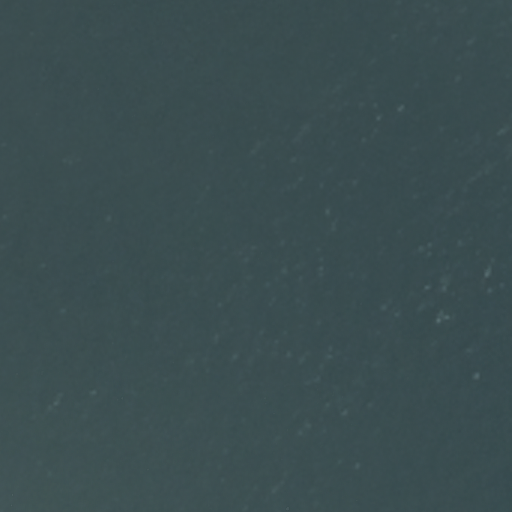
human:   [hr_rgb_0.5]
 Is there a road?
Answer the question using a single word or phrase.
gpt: yes

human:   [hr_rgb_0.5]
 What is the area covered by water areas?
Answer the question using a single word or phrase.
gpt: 10618m2

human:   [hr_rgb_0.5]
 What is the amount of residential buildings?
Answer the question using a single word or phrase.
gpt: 0

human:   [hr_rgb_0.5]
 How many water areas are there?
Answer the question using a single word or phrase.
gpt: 1

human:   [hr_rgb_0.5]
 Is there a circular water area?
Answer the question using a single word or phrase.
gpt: no

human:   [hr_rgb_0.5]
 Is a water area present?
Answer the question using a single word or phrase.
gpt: yes

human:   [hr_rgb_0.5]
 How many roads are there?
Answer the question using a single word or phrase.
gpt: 2

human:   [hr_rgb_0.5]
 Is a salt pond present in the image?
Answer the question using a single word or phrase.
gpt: no

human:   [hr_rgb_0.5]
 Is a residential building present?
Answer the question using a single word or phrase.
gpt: no

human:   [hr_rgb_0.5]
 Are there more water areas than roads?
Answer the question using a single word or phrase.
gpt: no

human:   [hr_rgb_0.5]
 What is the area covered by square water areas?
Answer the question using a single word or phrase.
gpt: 0m2

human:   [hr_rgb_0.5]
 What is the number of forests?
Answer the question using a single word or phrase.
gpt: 0

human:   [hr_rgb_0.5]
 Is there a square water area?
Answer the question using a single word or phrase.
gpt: no

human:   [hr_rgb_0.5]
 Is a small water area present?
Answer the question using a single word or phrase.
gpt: no

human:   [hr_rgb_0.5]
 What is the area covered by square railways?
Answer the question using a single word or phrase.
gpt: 0m2

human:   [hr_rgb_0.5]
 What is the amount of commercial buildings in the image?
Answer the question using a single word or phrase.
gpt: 0

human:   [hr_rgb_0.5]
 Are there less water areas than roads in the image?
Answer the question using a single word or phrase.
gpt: yes

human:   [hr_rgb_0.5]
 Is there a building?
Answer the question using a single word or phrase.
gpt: no

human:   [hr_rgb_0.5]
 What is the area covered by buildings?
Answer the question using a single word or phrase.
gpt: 0m2

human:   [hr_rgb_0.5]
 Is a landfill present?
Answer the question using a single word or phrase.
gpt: no

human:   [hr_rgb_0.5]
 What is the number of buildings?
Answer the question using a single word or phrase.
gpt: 0

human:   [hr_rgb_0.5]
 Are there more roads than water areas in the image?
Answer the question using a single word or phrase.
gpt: yes

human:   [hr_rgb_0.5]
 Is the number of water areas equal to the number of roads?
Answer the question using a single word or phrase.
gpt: no

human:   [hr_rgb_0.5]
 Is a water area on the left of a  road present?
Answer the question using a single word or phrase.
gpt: no

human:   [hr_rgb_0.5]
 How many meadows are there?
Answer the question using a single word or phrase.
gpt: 0

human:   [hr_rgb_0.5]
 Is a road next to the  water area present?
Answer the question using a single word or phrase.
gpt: yes

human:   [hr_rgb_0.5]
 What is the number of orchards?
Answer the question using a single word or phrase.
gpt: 0

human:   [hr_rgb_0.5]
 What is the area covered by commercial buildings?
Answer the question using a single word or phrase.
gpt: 0m2

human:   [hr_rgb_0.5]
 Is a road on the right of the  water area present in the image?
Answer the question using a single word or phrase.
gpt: yes

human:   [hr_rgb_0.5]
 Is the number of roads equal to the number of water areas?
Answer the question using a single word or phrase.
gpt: no

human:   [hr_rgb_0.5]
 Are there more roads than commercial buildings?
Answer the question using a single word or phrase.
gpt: yes

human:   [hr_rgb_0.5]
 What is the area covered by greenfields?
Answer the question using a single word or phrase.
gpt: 0m2

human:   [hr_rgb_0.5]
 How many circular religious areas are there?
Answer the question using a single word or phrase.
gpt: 0

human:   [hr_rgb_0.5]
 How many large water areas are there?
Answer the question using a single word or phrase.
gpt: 1

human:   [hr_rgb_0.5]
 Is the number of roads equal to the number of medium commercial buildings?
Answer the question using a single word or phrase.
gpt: no

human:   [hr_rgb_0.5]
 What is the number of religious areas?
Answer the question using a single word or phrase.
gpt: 0

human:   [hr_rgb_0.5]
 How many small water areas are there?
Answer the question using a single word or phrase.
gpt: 0

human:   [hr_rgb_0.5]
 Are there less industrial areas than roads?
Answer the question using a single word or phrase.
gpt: yes

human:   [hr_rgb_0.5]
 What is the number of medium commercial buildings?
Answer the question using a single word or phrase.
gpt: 0

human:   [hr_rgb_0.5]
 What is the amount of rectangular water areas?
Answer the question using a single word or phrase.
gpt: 1

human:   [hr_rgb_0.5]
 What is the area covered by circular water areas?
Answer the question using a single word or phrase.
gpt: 0m2

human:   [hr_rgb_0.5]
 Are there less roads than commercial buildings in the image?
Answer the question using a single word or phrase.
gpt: no

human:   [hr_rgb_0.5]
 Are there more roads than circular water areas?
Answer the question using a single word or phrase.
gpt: yes

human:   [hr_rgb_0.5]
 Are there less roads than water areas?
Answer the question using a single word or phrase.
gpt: no

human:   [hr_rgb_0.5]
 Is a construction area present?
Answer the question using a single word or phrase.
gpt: no

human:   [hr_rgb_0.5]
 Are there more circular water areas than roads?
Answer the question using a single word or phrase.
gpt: no

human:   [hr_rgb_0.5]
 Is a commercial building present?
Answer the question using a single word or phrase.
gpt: no

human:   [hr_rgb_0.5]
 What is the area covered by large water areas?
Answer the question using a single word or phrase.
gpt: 10618m2

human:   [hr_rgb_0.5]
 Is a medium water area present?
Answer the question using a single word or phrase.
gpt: no

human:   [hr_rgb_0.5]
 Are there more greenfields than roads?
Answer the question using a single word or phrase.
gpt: no

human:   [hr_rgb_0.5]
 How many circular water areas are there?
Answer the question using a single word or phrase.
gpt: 0

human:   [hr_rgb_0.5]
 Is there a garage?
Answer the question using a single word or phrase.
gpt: no

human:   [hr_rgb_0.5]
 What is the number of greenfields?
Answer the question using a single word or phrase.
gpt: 0

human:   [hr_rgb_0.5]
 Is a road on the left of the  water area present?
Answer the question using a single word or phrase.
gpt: no

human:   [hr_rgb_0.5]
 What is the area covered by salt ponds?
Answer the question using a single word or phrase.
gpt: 0m2

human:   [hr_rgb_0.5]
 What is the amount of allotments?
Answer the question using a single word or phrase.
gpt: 0

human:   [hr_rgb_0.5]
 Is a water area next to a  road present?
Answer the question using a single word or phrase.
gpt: yes

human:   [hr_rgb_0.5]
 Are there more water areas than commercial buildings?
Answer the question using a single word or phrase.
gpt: yes

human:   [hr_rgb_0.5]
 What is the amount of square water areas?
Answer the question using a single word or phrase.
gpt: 0

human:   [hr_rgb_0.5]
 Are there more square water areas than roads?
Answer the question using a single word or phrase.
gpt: no

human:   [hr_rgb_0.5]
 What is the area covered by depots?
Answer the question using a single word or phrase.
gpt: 0m2

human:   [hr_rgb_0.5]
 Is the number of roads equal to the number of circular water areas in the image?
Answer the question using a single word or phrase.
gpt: no

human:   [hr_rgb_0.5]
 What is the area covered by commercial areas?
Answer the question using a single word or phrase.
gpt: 0m2

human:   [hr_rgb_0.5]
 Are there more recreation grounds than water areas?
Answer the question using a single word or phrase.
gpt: no